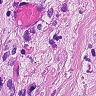
Metastatic tissue present: yes